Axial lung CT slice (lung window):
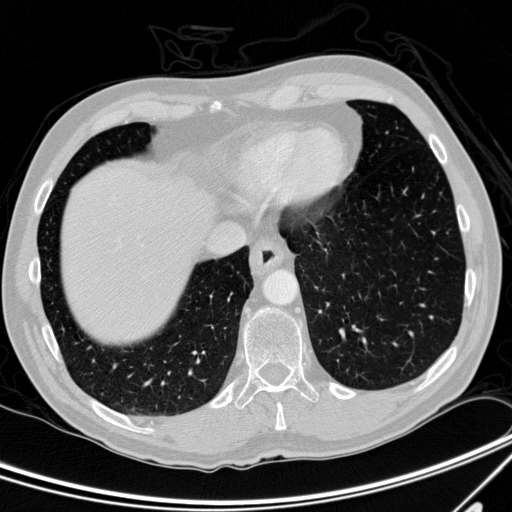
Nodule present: no